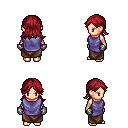
a pixel art fantasy rpg character, female body template, human, light skin, chain tabard jacket, robe skirt, brunette loose hair, metal gloves, four views (front, back, left, right), 2x2 character sprite sheet, small pixel art, hard edges, no anti-aliasing